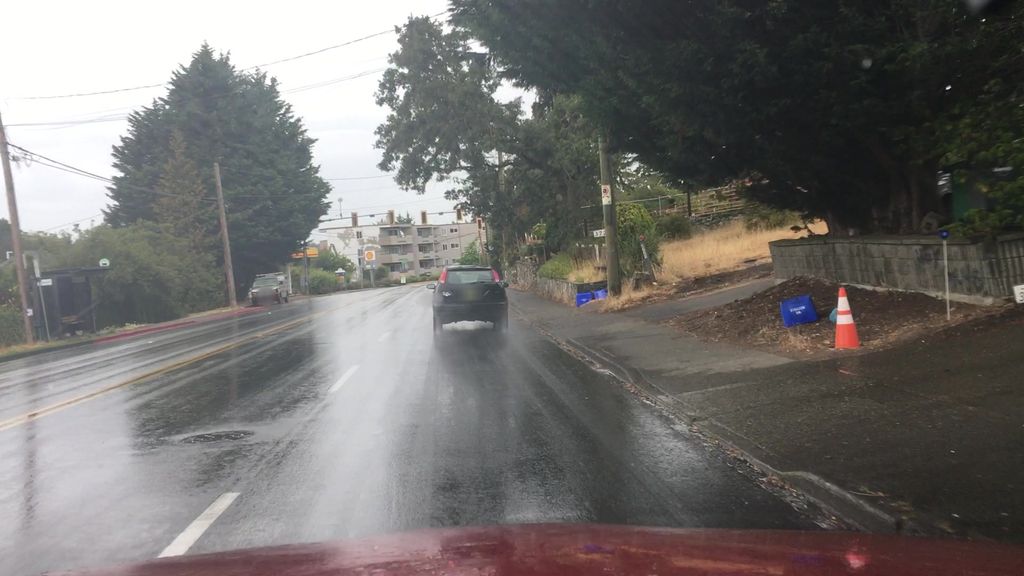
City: victoria